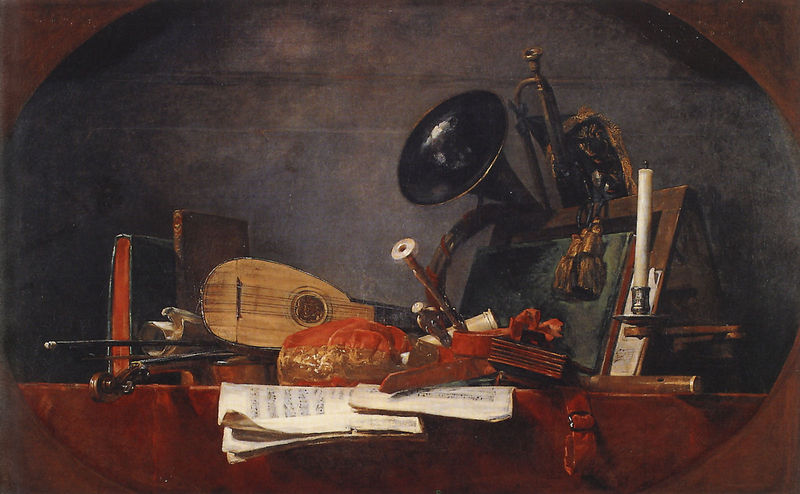
Titel: Die Attribute der Musik
Künstler: Jean-Baptiste Siméon Chardin
Institution: Paris, Musée du Louvre
Schlagwörter: dunkel, gemälde, braun, frankreich, schwarz, tisch, gürtel, rot, tuch, horn, niederlande, tischdecke, stoff, decke, instrumente, musik, stilleben, stillleben, deutschland, bücher, papier, bogen, noten, notenständer, tafel, notenblatt, notenblätter, kerze, leuchter, quaste, masche, buch, beutel, pult, heft, flöte, geige, violine, kerzenständer, kerzenhalter, ständer, laute, dudelsack, lyra, posaune, leier, quasten, trompete, musikinstrumente, tuba, ukulele, sackpfeife, intrumente, musikistrumente, wat?, msik, fheft